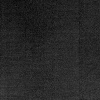
Atmospheric dust classification: dusty